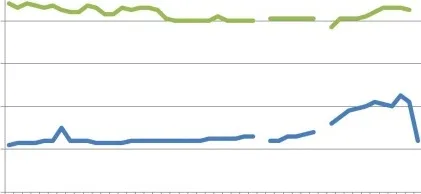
Case 7. X-axis representing time in 16 sec intervals;. upper line (red): CO2 (mmHg); middle line (green): Resp (br/m); lower line (blue): SpO2 (%).
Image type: chart (chart)